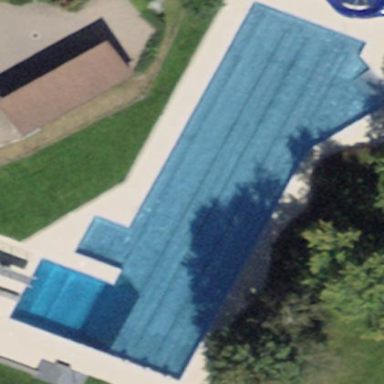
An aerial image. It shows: Swimming pool area designated for leisure and sport.